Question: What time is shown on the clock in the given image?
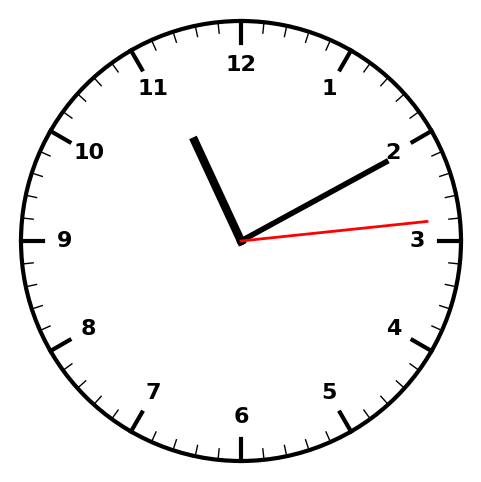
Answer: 11:10:14